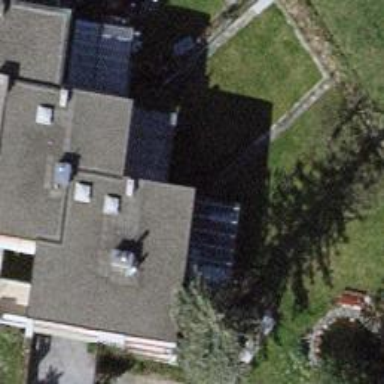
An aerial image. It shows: Terrace building.